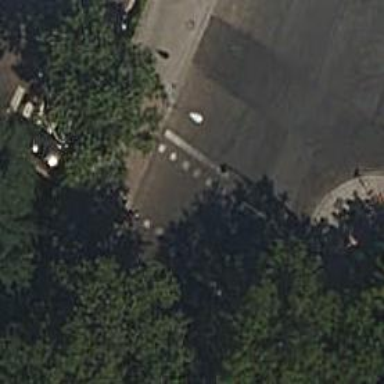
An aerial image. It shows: Road with traffic signals.